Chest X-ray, PA view. Patient: 69 years old, sex F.
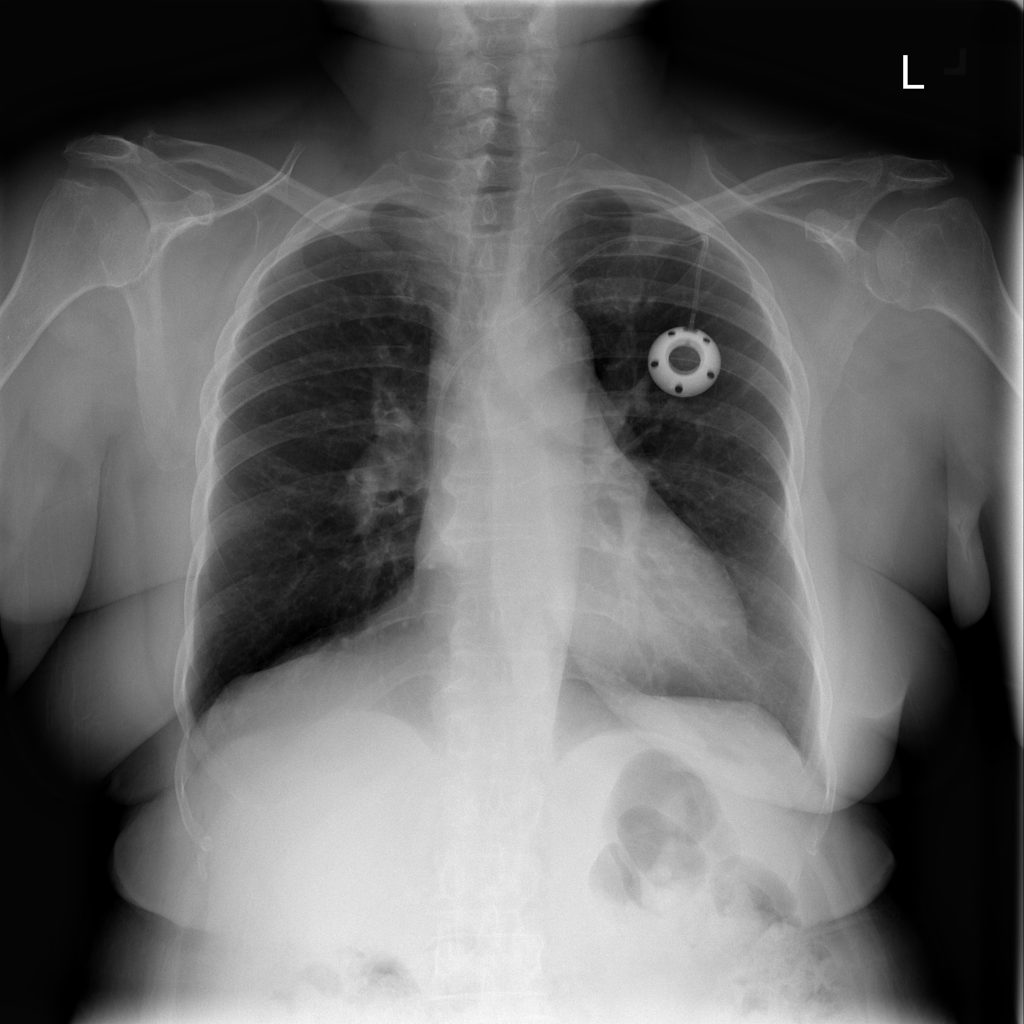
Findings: No Finding